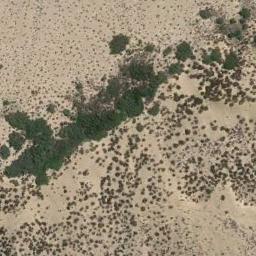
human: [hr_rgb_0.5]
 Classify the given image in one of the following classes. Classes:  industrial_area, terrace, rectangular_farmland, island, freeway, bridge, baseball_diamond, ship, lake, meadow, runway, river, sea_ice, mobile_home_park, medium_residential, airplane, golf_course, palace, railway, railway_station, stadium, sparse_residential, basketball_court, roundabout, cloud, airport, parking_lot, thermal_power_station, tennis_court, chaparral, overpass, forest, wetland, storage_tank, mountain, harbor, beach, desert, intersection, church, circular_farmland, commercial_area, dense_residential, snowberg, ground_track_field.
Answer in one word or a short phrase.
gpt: chaparral